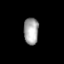
Tissue: skin
Cell type: Myeloid cells
Senescence score: 0.7614
Nuclear area (px): 394
Mean DAPI intensity: 163.576